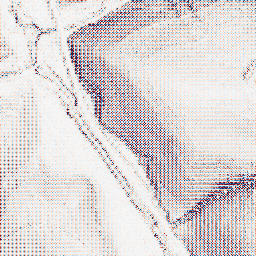
Category: wavelet
Decomposition family: wavelet_dwt
Decomposition parameters: wavelet: haar
level: 1
Upsampling method: regularized
Upsampling parameters: scale: 2
lambda_reg: 0.1
Upsampling scale: 2